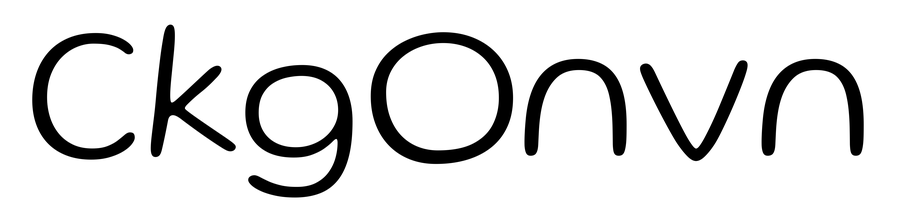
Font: Gluten_ExtraLight